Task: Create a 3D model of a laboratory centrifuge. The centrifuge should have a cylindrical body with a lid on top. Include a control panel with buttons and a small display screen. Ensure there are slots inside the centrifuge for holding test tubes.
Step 474:
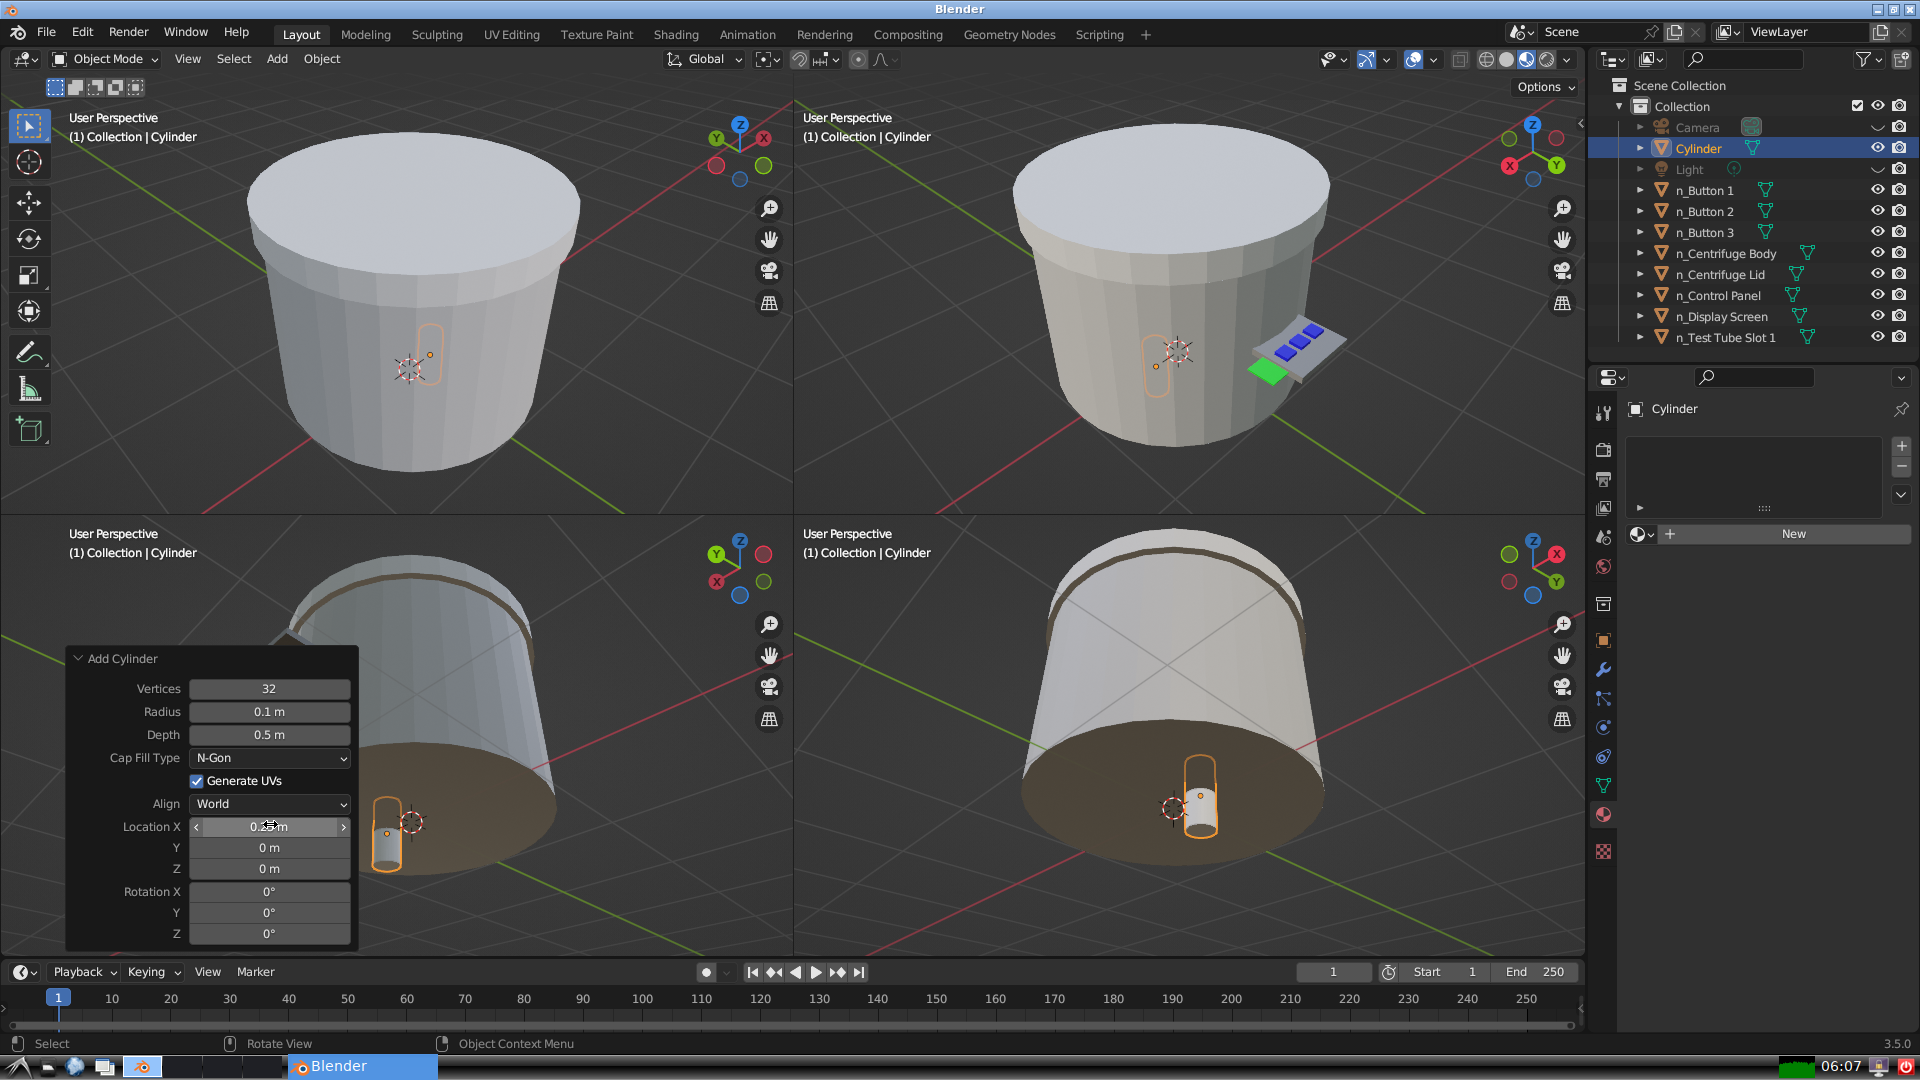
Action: {"mouse_move": [270, 844]}